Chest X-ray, AP view. Patient: 34 years old, sex M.
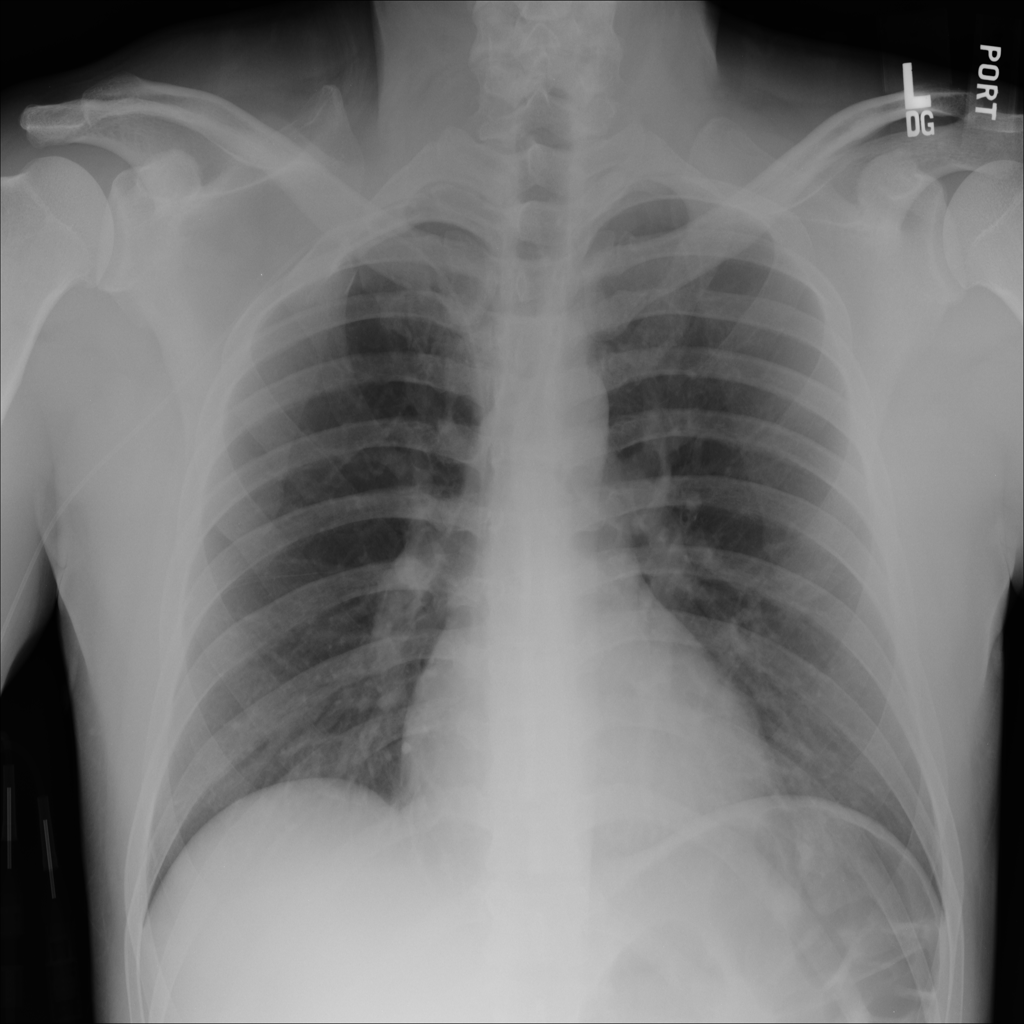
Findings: Atelectasis